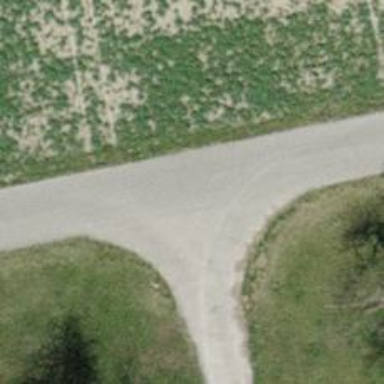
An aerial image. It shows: Unclassified road.